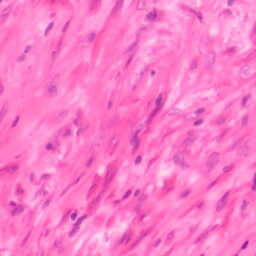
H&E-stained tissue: Colon